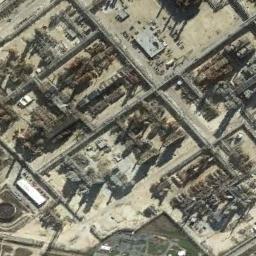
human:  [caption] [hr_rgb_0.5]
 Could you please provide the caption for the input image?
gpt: There are many houses of different shapes and sizes in the industrial zone .

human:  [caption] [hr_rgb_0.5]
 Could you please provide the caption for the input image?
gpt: In an industrial area there are factories, Roads and some large open-air machinery and equipment .

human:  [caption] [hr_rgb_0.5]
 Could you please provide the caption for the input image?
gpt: The industrial area has lots of industrial equipment and several workshops .

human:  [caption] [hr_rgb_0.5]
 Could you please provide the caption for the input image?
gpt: There are many buildings of different sizes in the industrial area .

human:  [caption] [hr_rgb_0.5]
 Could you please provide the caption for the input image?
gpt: There are many black buildings and some pipelines on the industrial area .